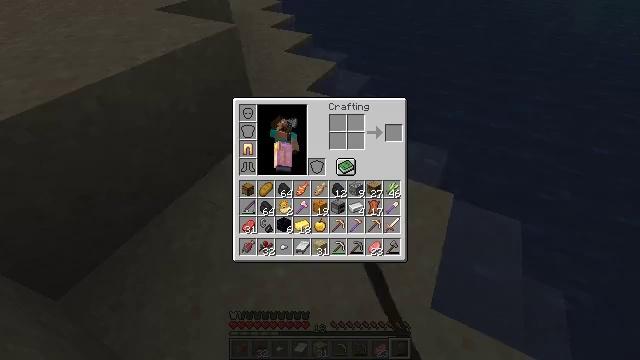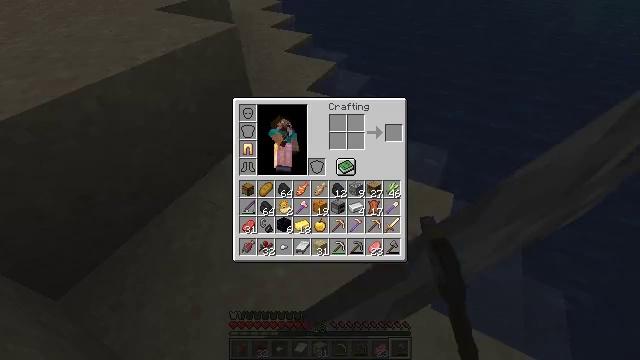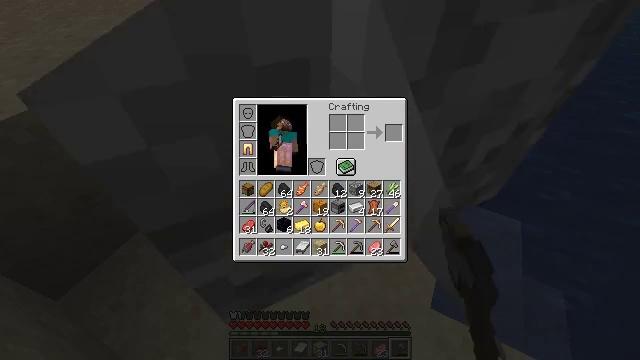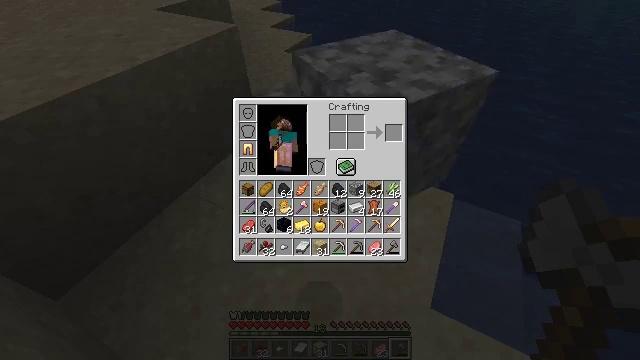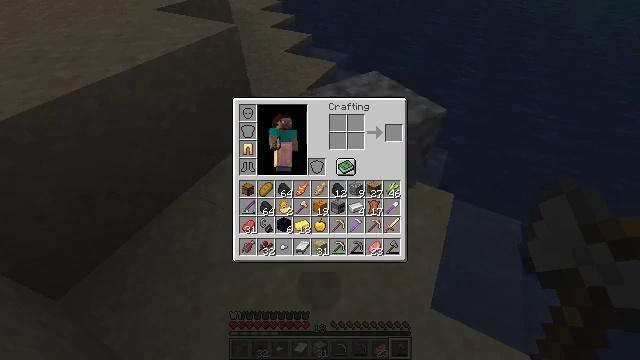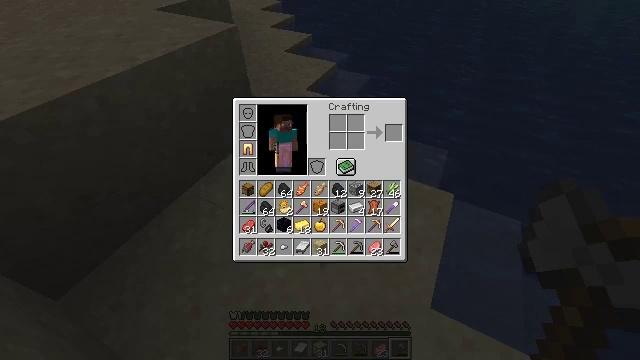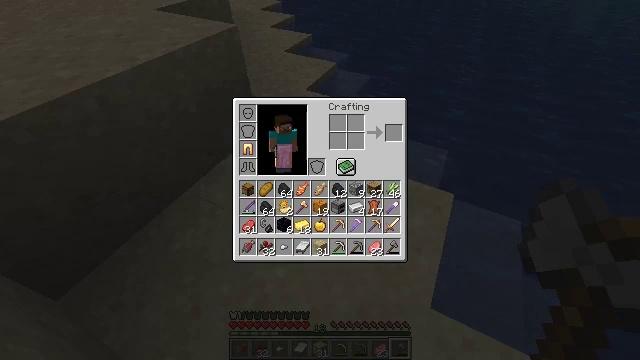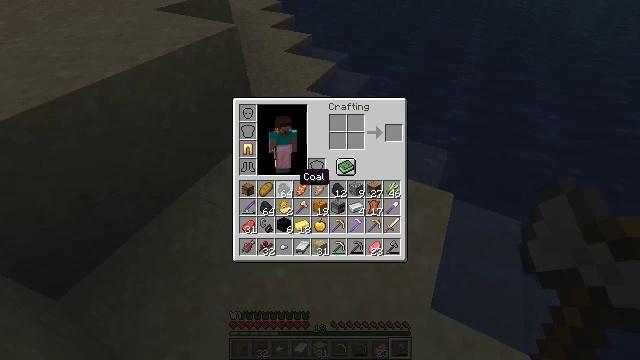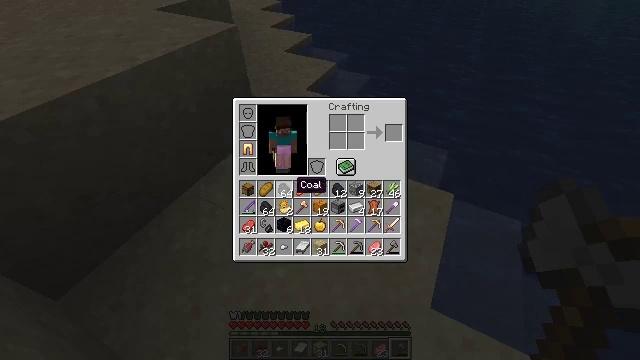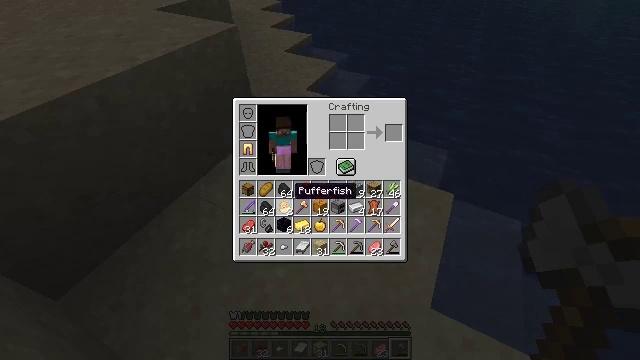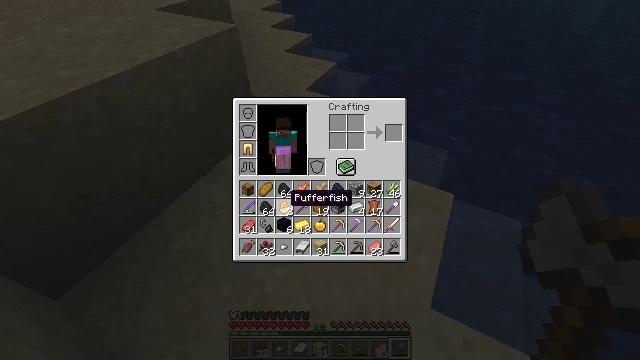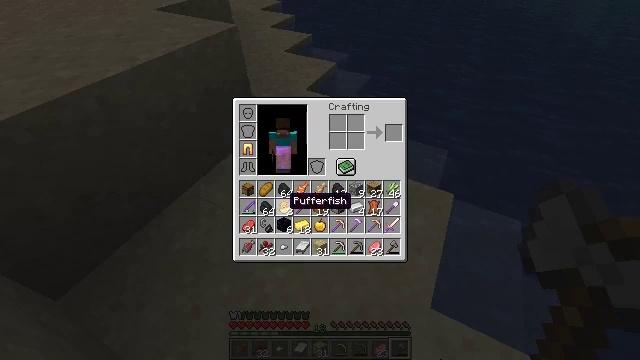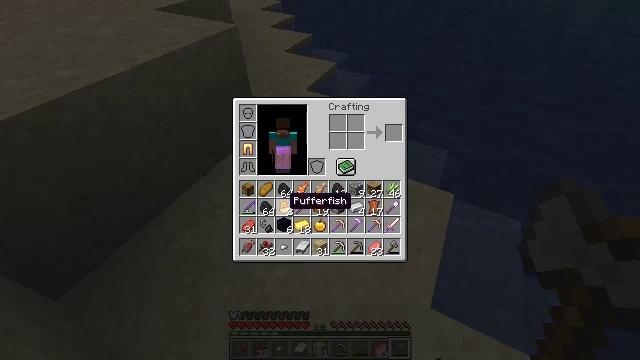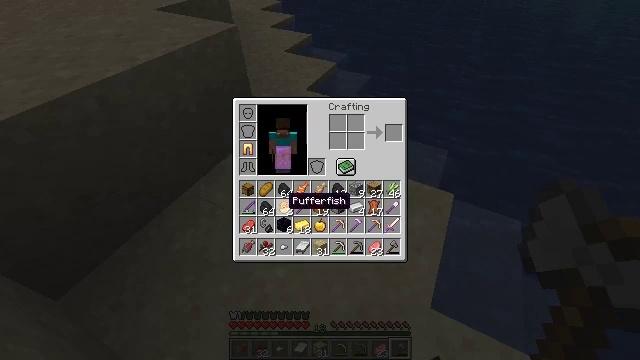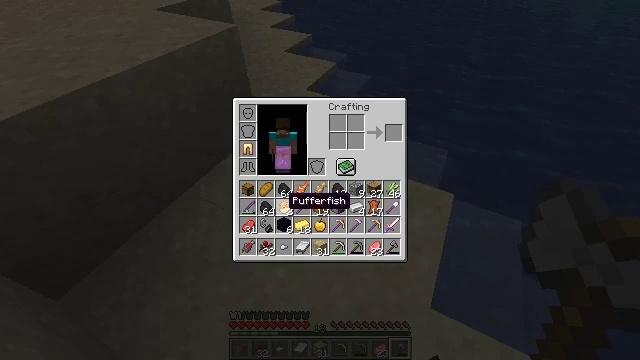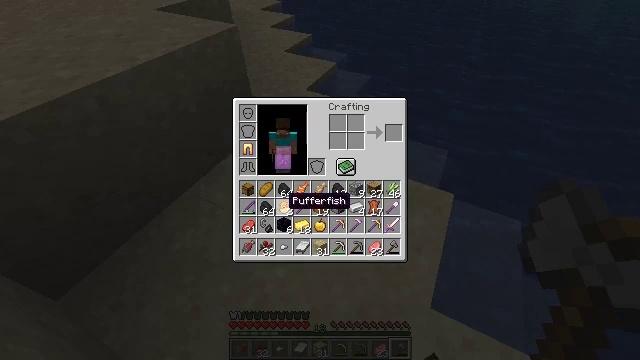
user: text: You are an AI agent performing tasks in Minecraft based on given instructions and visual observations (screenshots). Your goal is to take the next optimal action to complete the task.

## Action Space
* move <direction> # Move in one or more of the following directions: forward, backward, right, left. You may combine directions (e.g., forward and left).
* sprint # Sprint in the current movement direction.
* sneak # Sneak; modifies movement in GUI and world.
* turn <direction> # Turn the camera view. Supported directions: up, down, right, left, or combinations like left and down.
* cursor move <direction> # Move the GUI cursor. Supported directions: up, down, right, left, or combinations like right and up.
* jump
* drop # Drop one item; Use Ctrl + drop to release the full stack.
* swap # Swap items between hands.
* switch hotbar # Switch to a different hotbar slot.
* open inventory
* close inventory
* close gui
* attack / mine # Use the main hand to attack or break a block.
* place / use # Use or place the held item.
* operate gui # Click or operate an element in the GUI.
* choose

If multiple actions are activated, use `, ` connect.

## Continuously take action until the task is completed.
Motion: motion action
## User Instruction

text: Remove a pufferfish from the inventory.
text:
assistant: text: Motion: open gui
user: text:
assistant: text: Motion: no_op
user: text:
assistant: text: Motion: cursor move left and down
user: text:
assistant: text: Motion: cursor move left and down
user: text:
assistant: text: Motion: cursor move left and down
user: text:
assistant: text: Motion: cursor move down
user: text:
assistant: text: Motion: cursor move left and down
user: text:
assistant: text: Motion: cursor move down
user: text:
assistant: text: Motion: no_op
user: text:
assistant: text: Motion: cursor move down
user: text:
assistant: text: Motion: no_op
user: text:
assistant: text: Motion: no_op
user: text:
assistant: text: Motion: no_op
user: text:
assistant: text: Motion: no_op
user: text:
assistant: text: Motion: no_op
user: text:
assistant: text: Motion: operate gui
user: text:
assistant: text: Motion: cursor move up, operate gui
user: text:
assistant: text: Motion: cursor move right and up, operate gui
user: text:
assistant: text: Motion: cursor move right and up
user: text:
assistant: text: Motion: cursor move right and up
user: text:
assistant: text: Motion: no_op
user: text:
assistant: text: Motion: operate gui
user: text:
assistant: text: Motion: operate gui
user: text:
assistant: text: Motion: operate gui
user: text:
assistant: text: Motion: operate gui
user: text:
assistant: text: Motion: no_op
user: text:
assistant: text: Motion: no_op
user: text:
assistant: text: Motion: no_op
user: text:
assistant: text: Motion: no_op
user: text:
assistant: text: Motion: no_op